Field crop: maize
Growth stage: 1
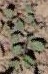
Species: convolvulus